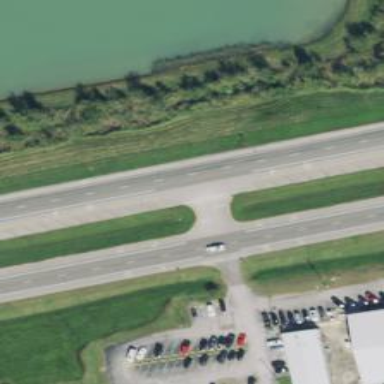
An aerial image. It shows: Trunk link highway.